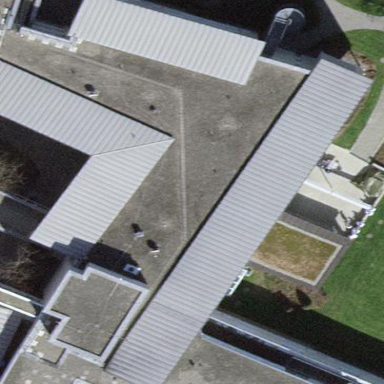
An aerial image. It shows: Hospital building.